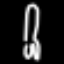
Label: fork